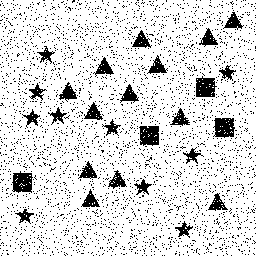
Squares: 4
Triangles: 13
Stars: 10
Total shapes: 27